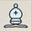
Piece: wB